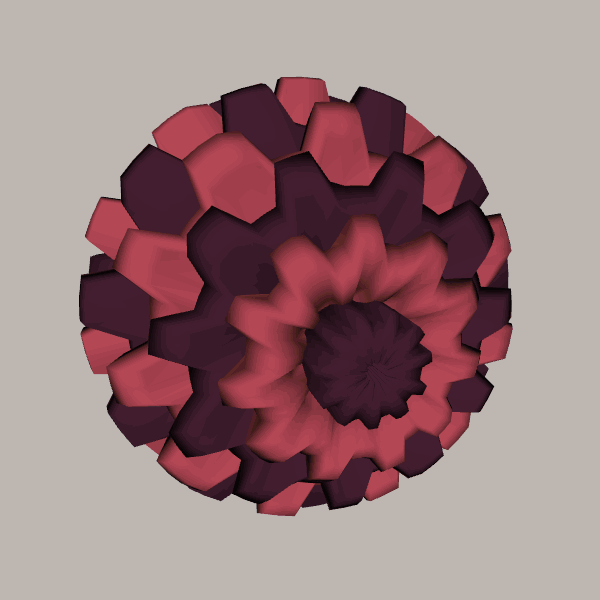
Background: light